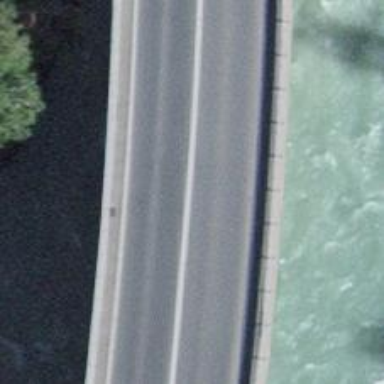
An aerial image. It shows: Primary highway on asphalt bridge.